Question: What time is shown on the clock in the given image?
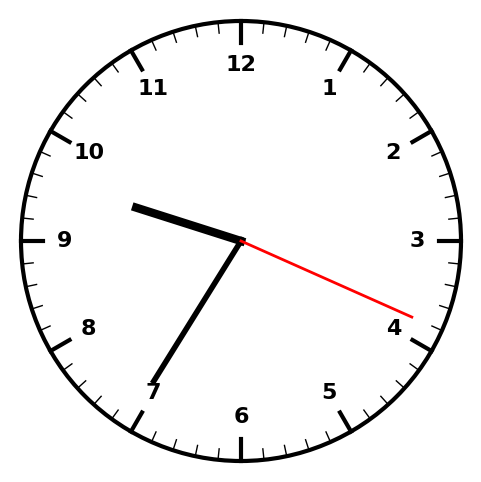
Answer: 09:35:19